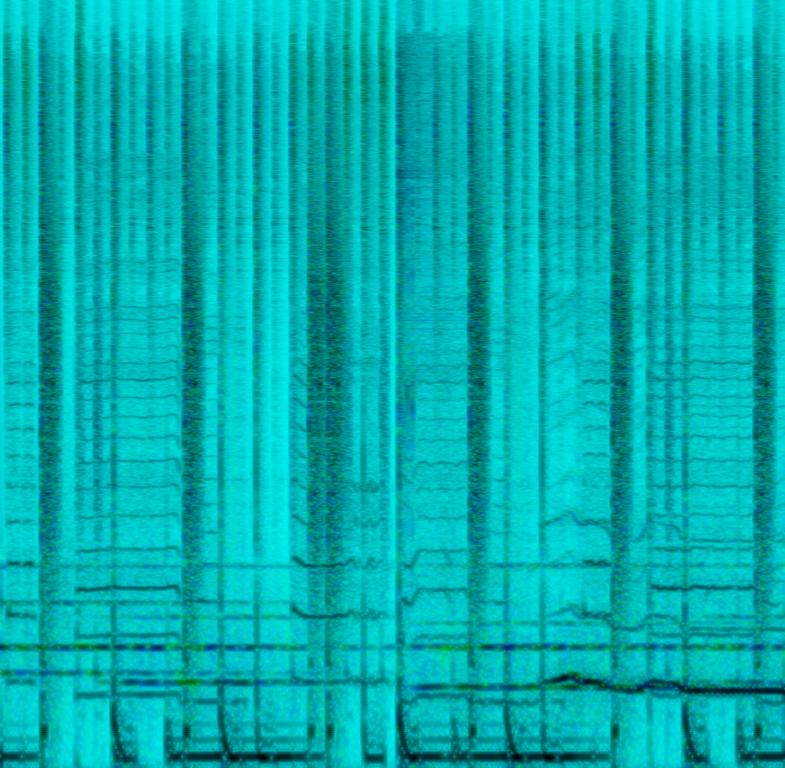
A female vocalist sings this melodic song. The tempo is medium with female vocalisation, female choral backup, groovy bass lines,slick drumming, church organ harmony, and a lively piano  accompaniment that comes in at the end of this clip. The song is pleasant, melodic, insistent, repetitive and recurring  like a chant or trance. This song is a soul music/ Trip Hop.